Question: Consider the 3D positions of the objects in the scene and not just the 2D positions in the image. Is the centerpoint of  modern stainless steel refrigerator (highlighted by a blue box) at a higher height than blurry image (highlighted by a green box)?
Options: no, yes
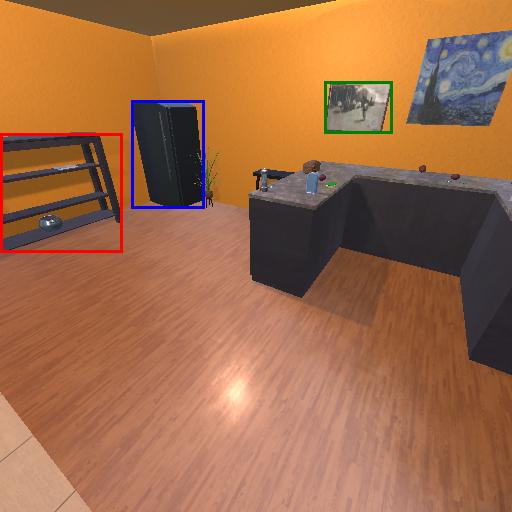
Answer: no